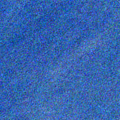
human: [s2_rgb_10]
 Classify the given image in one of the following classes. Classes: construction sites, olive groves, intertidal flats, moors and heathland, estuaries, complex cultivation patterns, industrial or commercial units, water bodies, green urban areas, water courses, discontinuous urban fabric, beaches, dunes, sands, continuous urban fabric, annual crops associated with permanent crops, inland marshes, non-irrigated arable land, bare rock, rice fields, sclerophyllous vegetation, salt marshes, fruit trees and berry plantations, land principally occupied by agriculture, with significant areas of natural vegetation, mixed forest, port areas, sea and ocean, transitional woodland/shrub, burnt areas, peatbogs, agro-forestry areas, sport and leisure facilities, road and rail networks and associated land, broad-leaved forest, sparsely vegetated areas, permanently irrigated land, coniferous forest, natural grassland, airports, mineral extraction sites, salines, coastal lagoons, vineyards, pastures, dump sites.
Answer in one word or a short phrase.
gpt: sea and ocean